Question: I am trying to color-code my legend based on a broader categorization of the factor used to "fill" my geom_bar in ggplot2. My plot looks like this: which I got using this R code:
'ggplot(df, aes(year, TOTALshark, fill=fishery)) + geom_bar(width=.5,stat="identity", position="dodge")+ facet_wrap(~div)'
Here is a dput sample of my dataset:
'''
> dput(smpl)
df <- structure(list(X1 = structure(c(6L, 11L, 22L, 27L, 10L, 10L,
6L, 11L, 6L, 10L, 8L, 6L, 6L, 4L, 22L, 18L, 10L, 10L, 11L, 6L
), .Label = c("AMERICAN PLAICE", "BIGEYE TUNA", "BIVALVE", "BLUEFIN TUNA",
"CAPELIN", "COD(ATL)", "CRAB(SNOW,QUEEN)", "HADDOCK", "HAGFISH(ATL)",
"HALIBUT(ATL)", "HALIBUT(GREENLAND)", "HERRING(ATL)", "JONAH CRAB (CANC.BOR.)",
"LOBSTER", "LONGHORN SCULPIN", "LUMPFISH", "MACKEREL(ATL)", "MONKFISH",
"PAND.BOR.", "PAND.MON.", "POLLOCK", "REDFISH", "SCALLOP", "SEA URCHINS",
"SEACU", "SILVER HAKE", "SWORDFISH", "WHELK", "WHITE HAKE", "WINTER FLOUNDER",
"WITCH FLOUNDER", "YELLOWFIN TUNA", "YELLOWTAIL FLOUNDER"), class = "factor"),
X2 = structure(c(2L, 2L, 8L, 5L, 5L, 5L, 5L, 8L, 5L, 5L,
5L, 2L, 5L, 5L, 8L, 2L, 5L, 5L, 2L, 2L), .Label = c("Dredge",
"Gillnet", "Hook", "Jigger", "Line", "Seine", "Trap", "Trawlb",
"Trawlm"), class = "factor"), fishery = structure(c(12L,
25L, 43L, 50L, 24L, 24L, 15L, 27L, 15L, 24L, 21L, 12L, 15L,
9L, 43L, 36L, 24L, 24L, 25L, 12L), .Label = c("AMERICAN PLAICE-Gillnet",
"AMERICAN PLAICE-Line", "AMERICAN PLAICE-Trawlb", "BIGEYE TUNA-Jigger",
"BIGEYE TUNA-Line", "BIVALVE-Dredge", "BLUEFIN TUNA-Hook",
"BLUEFIN TUNA-Jigger", "BLUEFIN TUNA-Line", "CAPELIN-Seine",
"CAPELIN-Trap", "COD(ATL)-Gillnet", "COD(ATL)-Hook", "COD(ATL)-Jigger",
"COD(ATL)-Line", "COD(ATL)-Trap", "COD(ATL)-Trawlb", "CRAB(SNOW,QUEEN)-Trap",
"CUSK-Line", "HADDOCK-Gillnet", "HADDOCK-Line", "HADDOCK-Trawlb",
"HAGFISH(ATL)-Trap", "HALIBUT(ATL)-Line", "HALIBUT(GREENLAND)-Gillnet",
"HALIBUT(GREENLAND)-Line", "HALIBUT(GREENLAND)-Trawlb", "HERRING(ATL)-Seine",
"HERRING(ATL)-Trawlm", "JONAH CRAB (CANC.BOR.)-Trap", "LOBSTER-Trap",
"LONGHORN SCULPIN-Trawlb", "LUMPFISH-Gillnet", "MACKEREL(ATL)-Seine",
"MACKEREL(ATL)-Trawlm", "MONKFISH-Gillnet", "MONKFISH-Trawlb",
"PAND.BOR.-Trawlb", "PAND.MON.-Trawlb", "POLLOCK-Gillnet",
"POLLOCK-Trawlb", "REDFISH-Gillnet", "REDFISH-Trawlb", "REDFISH-Trawlm",
"SCALLOP-Dredge", "SEA URCHINS-Dredge", "SEACU-Dredge", "SILVER HAKE-Trawlb",
"SWORDFISH-Jigger", "SWORDFISH-Line", "SWORDFISH-unk", "WHELK-Trap",
"WHITE HAKE-Gillnet", "WHITE HAKE-Line", "WINTER FLOUNDER-Gillnet",
"WINTER FLOUNDER-Trawlb", "WITCH FLOUNDER-Trawlb", "YELLOWFIN TUNA-Line",
"YELLOWTAIL FLOUNDER-Trawlb"), class = "factor"), year = c(2008L,
2008L, 2009L, 2009L, 2008L, 2009L, 2009L, 2008L, 2006L, 2007L,
2007L, 2007L, 2007L, 2007L, 2008L, 2008L, 2009L, 2009L, 2009L,
2009L), div = structure(c(6L, 19L, 2L, 4L, 5L, 10L, 3L, 19L,
9L, 10L, 3L, 9L, 6L, 4L, 3L, 9L, 6L, 11L, 7L, 9L), .Label = c("5Z",
"5Y", "4X", "4W", "4V", "4T", "4S", "4R", "3P", "3O", "3N",
"3M", "3L", "3K", "2J", "2H", "2G", "1F", "0B", "1B", "0A"
), class = "factor"), TOTALshark = c(3369.72, 12243.2, 6080.06,
316646.05, 18786.8, 6565.91, <PHONE>.2, 45841.03, 41329.64,
6411.86, 204980.36, 67608.78, 2617.05, 61547.64, 447349.44,
13226.4, 1362.55, 6012.23, 13152.51, 1067.92), cat = structure(c(1L,
1L, 1L, 2L, 1L, 1L, 1L, 1L, 1L, 1L, 1L, 1L, 1L, 2L, 1L, 1L,
1L, 1L, 1L, 1L), .Label = c("groundfish", "largepelagic",
"bivalve", "smallpelagic", "crabs/lobsters", "shrimps", "others"
), class = "factor")), .Names = c("X1", "X2", "fishery",
"year", "div", "TOTALshark", "cat"), class = "data.frame", row.names = c(70L,
278L, 500L, 554L, 242L, 245L, 131L, 315L, 106L, 224L, 194L, 60L,
115L, 37L, 489L, 385L, 249L, 244L, 284L, 75L))
'''
I wish to have the same legend, but with a few colors based on which category "cat" variable (i.e.,, pelagic, groundfish) the fishery falls in.
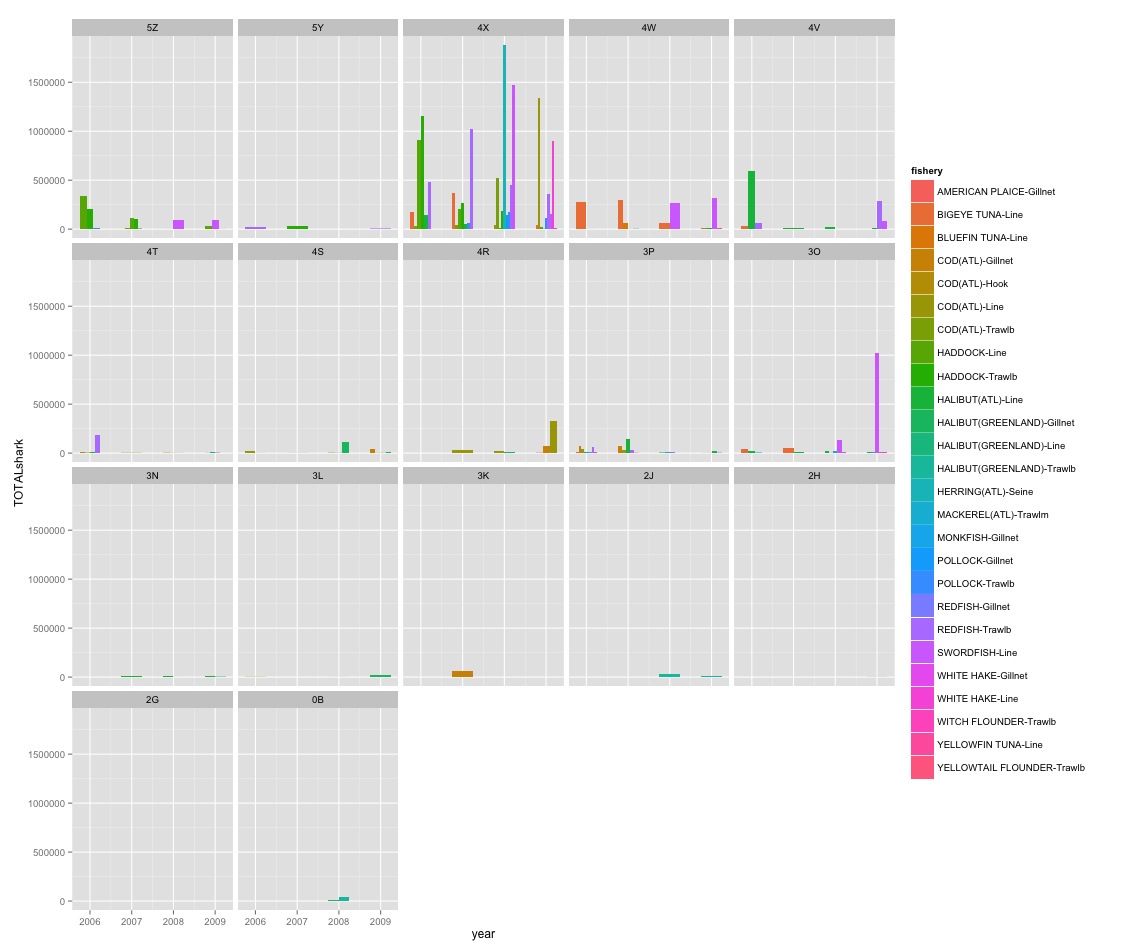
Answer: Is this what you want?
'''
library(ggplot2)
library(plyr)
library(gridExtra)
# create data that links colour per 'cat' with 'fishery'
# the 'cat' colours will be used as manually set fill colours.
# get 'cat' colours
# alt. 1: grab 'cat' colours from plot object
# create a plot with fill = fishery *and* colour = cat
g1 <- ggplot(df, aes(x = year, y = TOTALshark, fill = fishery, colour = cat)) +
geom_bar(width = 0.5, stat = "identity", position = "dodge") +
facet_wrap(~ div)
g1
# grab 'cat' colours for each 'fishery' from plot object
# to be used in manual fill
cat_cols <- unique(ggplot_build(g1)[["data"]][[1]]$colour)
# unique 'cat'
cat <- unique(df$cat)
# create data frame with one colour per 'cat'
df2 <- data.frame(cat = cat, cat_cols)
df2
# alt 2: create your own 'cat' colours
# number of unique 'cat'
n <- length(cats)
# select one colour per 'cat', from e.g. brewer_pal or other palette tools
cat_cols <- brewer_pal(type = "qual")(n)
# cat_cols <- rainbow(n)
# create data frame with one colour per 'cat'
df2 <- data.frame(cat, cat_cols)
df2
# select unique 'fishery' and 'cat' combinations
# in the order they show up in the legend, i.e. ordered ('arranged') by fishery
df3 <- unique(arrange(df[, c("fishery", "cat")], fishery))
df3
# add 'cat' colours to 'fishery'
# use 'join' to keep order
df3 <- join(df3, df2)
df3
# plot with fill by 'fishery' creates a fill scale by fishery,
# but colours are set manually using scale_fill_manual and the 'cat' colours from above
g2 <- ggplot(df, aes(x = year, y = TOTALshark, fill = fishery)) +
geom_bar(width = 0.5, stat = "identity", position = "dodge") +
facet_wrap(~ div, nrow = 5) +
scale_fill_manual(values = as.character(df3$cat_cols))
g2
'''

'''
# create plot with both 'fishery' and 'cat' legend.
# extract 'fisheries' legend
tmp <- ggplot_gtable(ggplot_build(g2))
leg <- which(sapply(tmp$grobs, function(x) x$name) == "guide-box")
legend_fish <- tmp$grobs[[leg]]
# create a non-sense plot just to get a 'fill = cat' legend
g3 <- ggplot(df, aes(x = year, y = TOTALshark, fill = cat)) +
geom_bar(stat = "identity") +
scale_fill_manual(values = as.character(df3$cat_cols))
# extract 'cat' legend
tmp <- ggplot_gtable(ggplot_build(g3))
leg <- which(sapply(tmp$grobs, function(x) x$name) == "guide-box")
legend_cat <- tmp$grobs[[leg]]
# arrange plot and legends
library(gridExtra)
# quick and dirty with grid.arrange
# in the first column, put the plot (g2) without legend (removed using the 'theme' code)
# put the two legends in the second column
grid.arrange(g2 + theme(legend.position = "none"),
arrangeGrob(legend_fish, legend_cat), ncol = 2)
# arrange with viewports
# define plotting regions (viewports)
grid.newpage()
vp_plot <- viewport(x = 0.25, y = 0.5,
width = 0.5, height = 1)
vp_legend <- viewport(x = 0.75, y = 0.7,
width = 0.5, height = 0.5)
vp_sublegend <- viewport(x = 0.7, y = 0.25,
width = 0.5, height = 0.3)
print(g2 + theme(legend.position = "none"), vp = vp_plot)
upViewport(0)
pushViewport(vp_legend)
grid.draw(legend_fish)
upViewport(0)
pushViewport(vp_sublegend)
grid.draw(legend_cat)
'''

See also @mnel's answer <URL> for replacing values in the plot object. It might be worth trying here as well. You may also check 'gtable' methods for arranging grobs.